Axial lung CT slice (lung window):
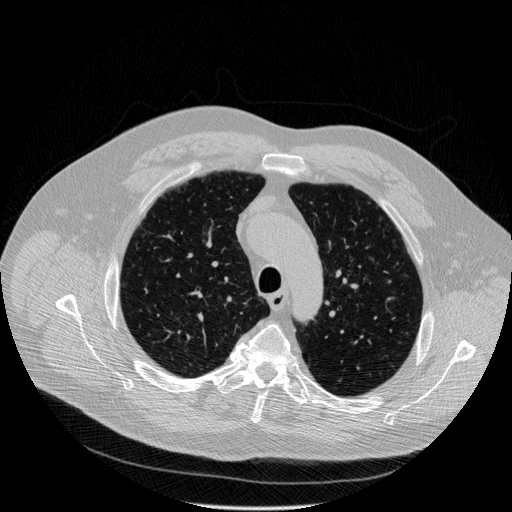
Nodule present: no